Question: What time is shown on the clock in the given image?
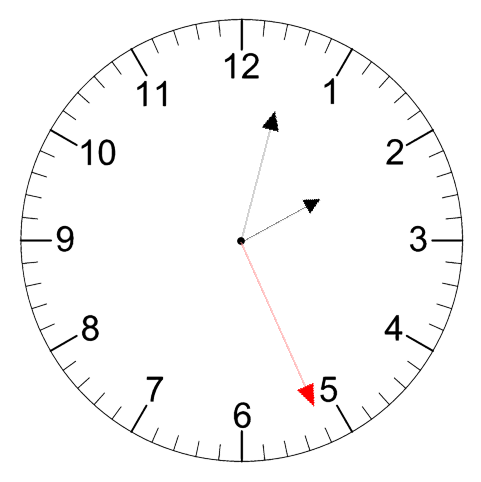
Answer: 02:02:26